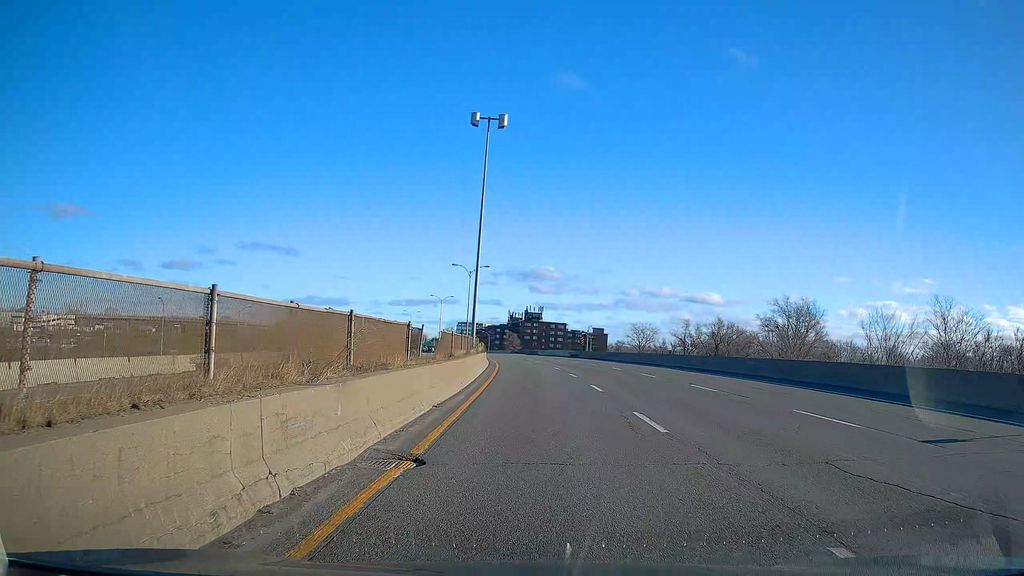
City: montreal